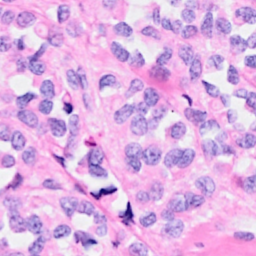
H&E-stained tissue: Breast